Question: I have an atmega168a chip. I use 'Counter 0' to toggle 'PORTC' by using 'ISR(TIMER0_COMPA_vect)' and 'ISR(TIMERB_COMPA_vect)' interrupt sub-routines. I would like to activate the '16-bit timer' when 'if' condition is true. So, I use 'TIMSK1 = (1<<OCIE1A)', but this line calls 'ISR(TIMER1_COMPA_vect)' interrupt instantly where I want 16 bit timer to be interrupted only when the counter 'reaches' to 'OCR1A' value. How can I activate the 16-bit timer on the run-time without causing an instant interrupt?
here is my code:
'''
#define F_CPU <PHONE>
#include <avr/io.h>
#include <avr/interrupt.h>
#include <stdint.h>
volatile uint8_t counter;
int main (void){
DDRC = 0xFF; //sets PORTC as output
PORTC = 0xFF; //initial output value
/*COUNTER0 settings*/
TIMSK0 = ((1<<OCIE0A) | (1<<OCIE0B)); // Enable Interrupt TimerCounter0 Compare Match A & B
TCCR0A = (1<<WGM01); // Mode = CTC
TCCR0B = (1<<CS01) | (1<<CS00); // Clock/64, 1/(<PHONE>/64)= 0.000008 seconds per tick
OCR0A = 200; // 0.000008 *230 = 1.6 ms
OCR0B = 100; // 0.8 ms
/*16bit timer - counter1 settings*/
TIMSK1 &= ~(1<<OCIE1A); // Disable Interrupt Counter 1, output compare A (TIMER1_CMPA_vect)
TCCR1B = ((1<<CS12) | (1<<CS10) | (1<<WGM12)); // Clock/1024, 1/(<PHONE>/1024) = 0.000128 seconds per tick, Mode=CTC
OCR1A = 40; // 0.000128*40 ~= 5.12 milliseconds
sei(); //interrupts are globally switched on
counter =0;
while(1){
if(counter >= 4){
TCNT1 = 0; // clear the counter 1
TIMSK1 = (1<<OCIE1A);// Enables the interrupt for Counter 1,(TIMER1_CMPA_vect)
TIMSK0 &= ~((1<<OCIE0A) | (1<<OCIE0B)); //disables the Counter 0's interrupts
counter = 0;
}
}
return 0;
}
ISR(TIMER0_COMPA_vect){ //1.6ms
PORTC = 0xFF;
counter++;
}
ISR(TIMER0_COMPB_vect){ //0.8 ms
PORTC = ~PORTC;
}
ISR(TIMER1_COMPA_vect){ // 5.2 milisecond interrupt
PORTC = 0x00;
TCNT0 = 0; //clear the counter of counter0
// TIMSK0 = ((1<<OCIE0A) | (1<<OCIE0B)); //Enable the Counter 0 interrupts
// TIMSK1 &= ~(1<<OCIE1A);// Disable Interrupt Counter 1, output compare A (TIMER1_CMPA_vect)
}
'''
here is an oscilloscope output that shows why I don't want the interrupt to be set instantly, because it set the signal 0 instantly.

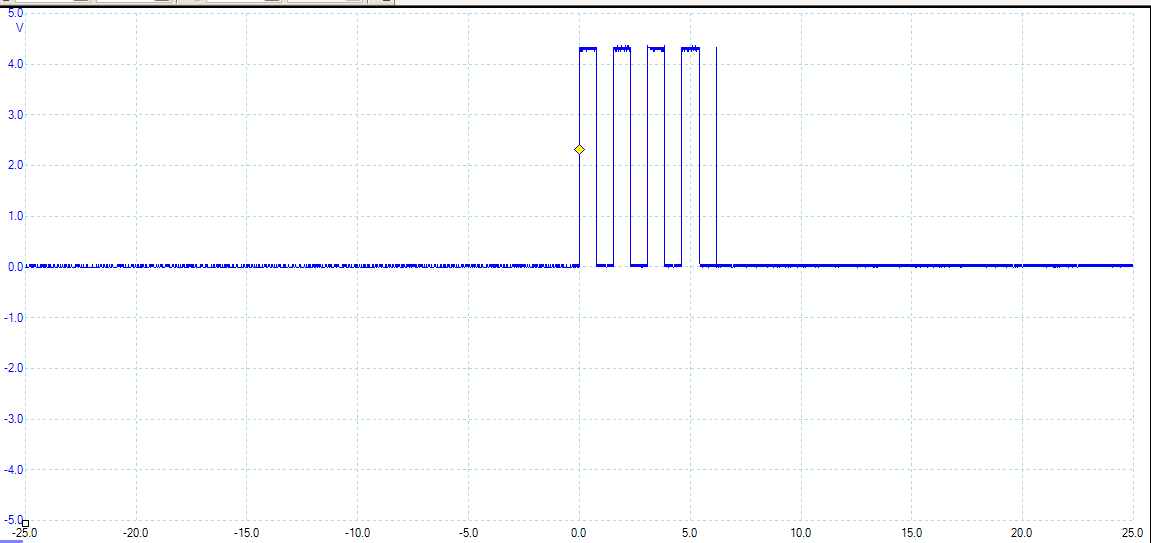
Answer: I think the problem might be that in CTC mode, interrupt is generated when 'OCF1A' flag is set (in 'TIFR'). Since your timer is always running, just not generating interrupts, it sets 'OCF1A' flag, which never gets cleared. On page 142 in the datasheet it says:
> OCF1B is automatically cleared when the Output Compare Match B
Interrupt Vector is executed. Alternatively, OCF1B can be cleared by
writing a logic one to its bit location.
This means that when you set up timer 1, you also need to clear 'OCF1A':
'''
TIFR1 &= ~(1<<OCF1A)
'''
However, I think you can do better. You could just stop the timer when not needed, and start it when you do, instead of twiddling the 'TIMSK' and having timer 1 run always. If you set 'TCCR1B' to zero, that clears 'CS12', 'CS11', and 'CS10', which, according to the datasheet means "Timer stopped." Then, when your counter reaches 4 you can turn on timer1 as you have it above:
'''
TCCR1B = ((1<<CS12) | (1<<CS10) | (1<<WGM12));
'''
If you do this, you shouldn't need to turn timer 1 interrupts on and off: just leave them on, and only turn the counting on when you need it.
Also I am wondering if it is actually necessary to fire off two interrupts to toggle pins on 'PORTC'? Are you not using PWM for that because it doesn't give you the pulse lengths precisely enough?